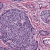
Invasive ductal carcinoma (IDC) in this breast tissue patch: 0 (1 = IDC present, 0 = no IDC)